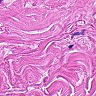
Metastatic tissue present: no